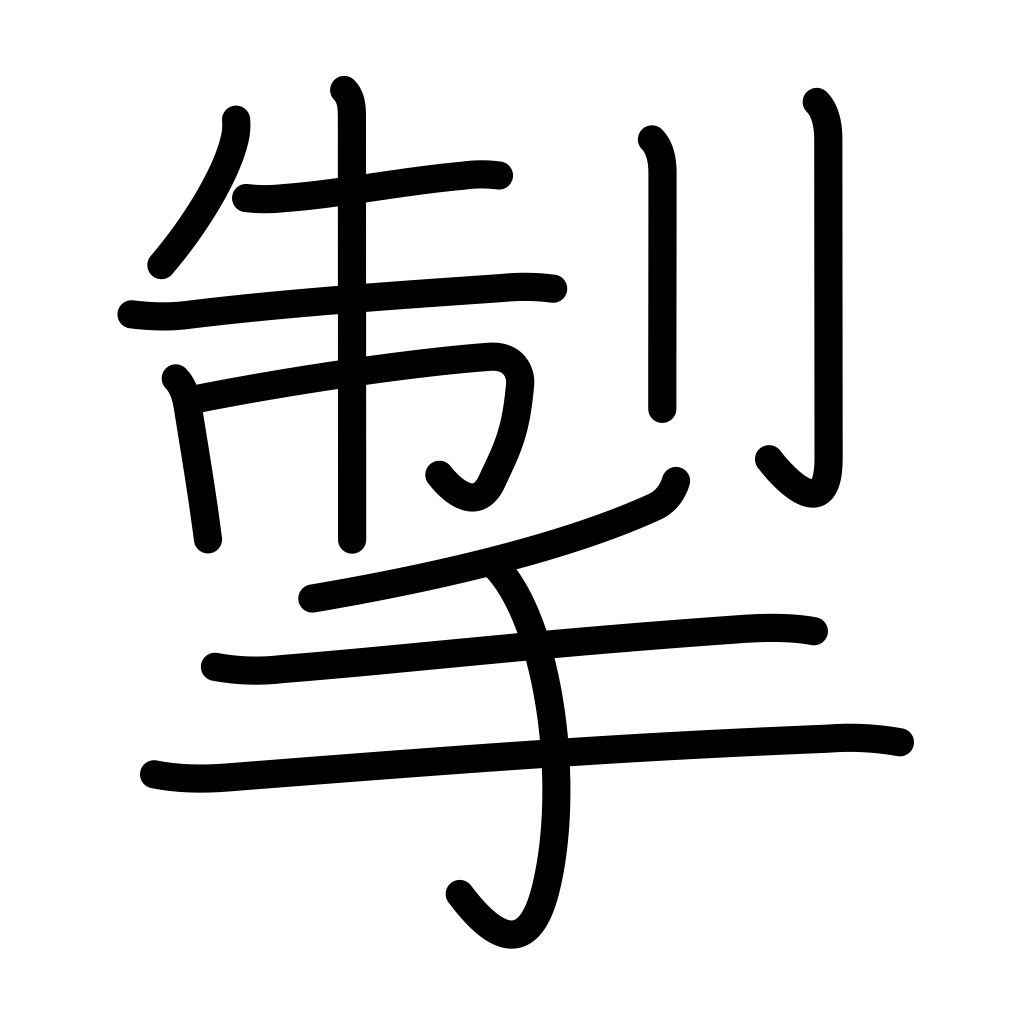
Meaning: pull back, restrain